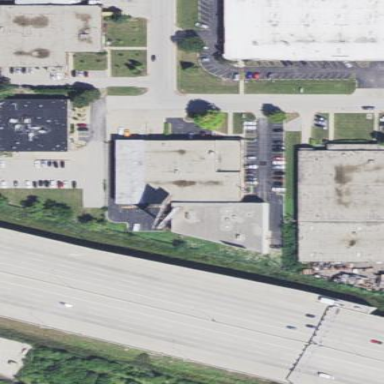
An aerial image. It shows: Industrial building.